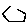
Label: hexagon